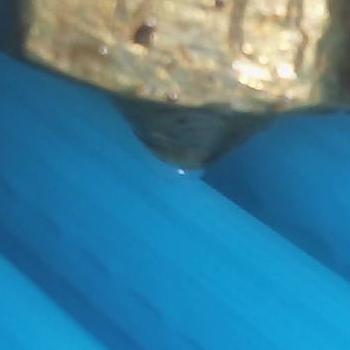
Flow rate: 267%